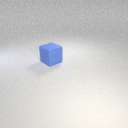
large blue rubber cube